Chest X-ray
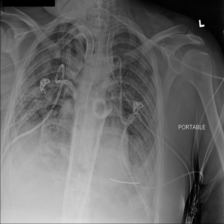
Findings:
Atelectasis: negative
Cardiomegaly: negative
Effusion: negative
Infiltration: positive
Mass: negative
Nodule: negative
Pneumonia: negative
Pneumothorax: negative
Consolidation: negative
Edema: negative
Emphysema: negative
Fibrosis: negative
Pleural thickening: negative
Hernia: negative